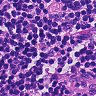
Metastatic tissue present: no